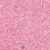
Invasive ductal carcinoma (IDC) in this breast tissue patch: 0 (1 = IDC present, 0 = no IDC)